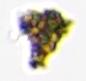
Label: Detritus